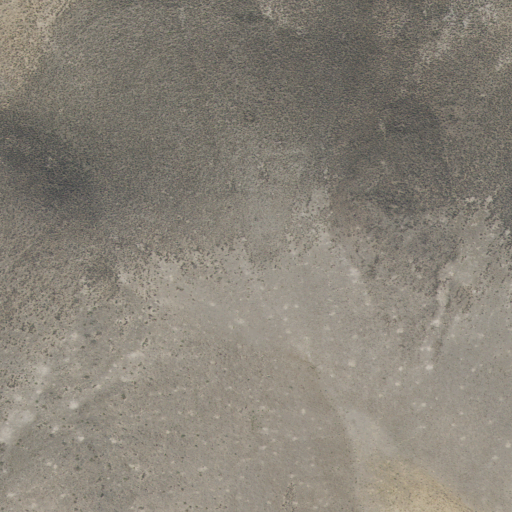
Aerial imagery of mountain in Utah named Brown Knoll containing shrub and grassland